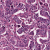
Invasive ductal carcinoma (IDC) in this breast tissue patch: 1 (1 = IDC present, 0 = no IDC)